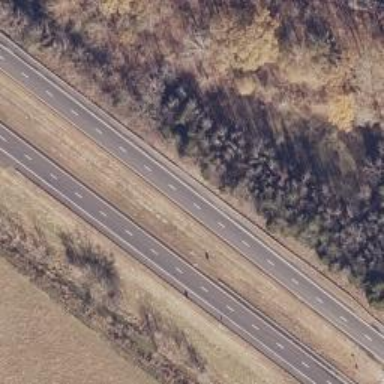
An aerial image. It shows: Trunk highway.